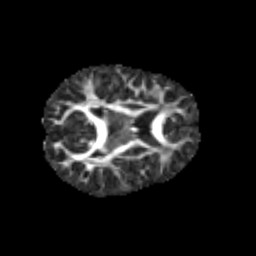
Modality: FA
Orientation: axial
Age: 6
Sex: female
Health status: healthy